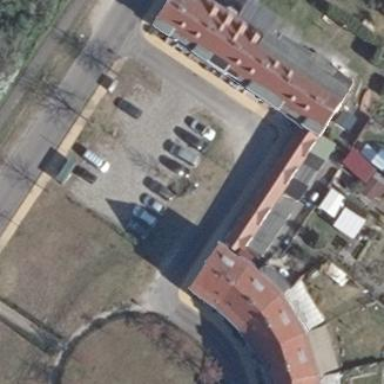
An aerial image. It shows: Parking area.